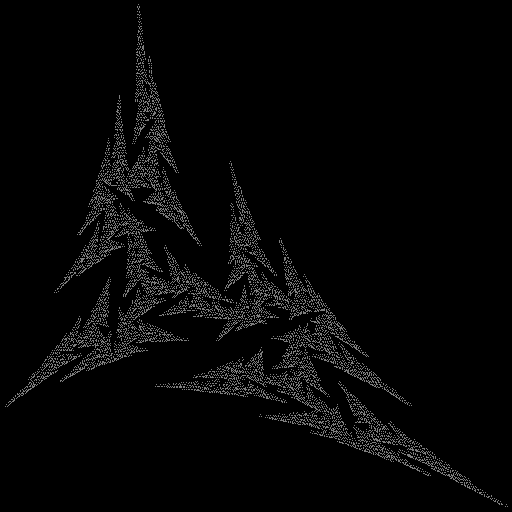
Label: snowcap